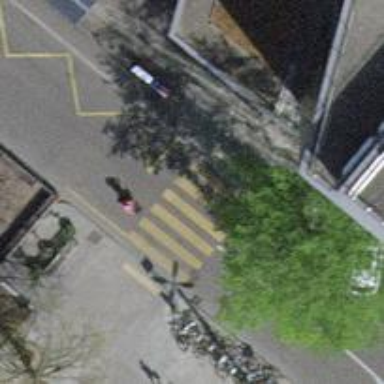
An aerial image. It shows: Marked crossing with zebra stripes on the road.